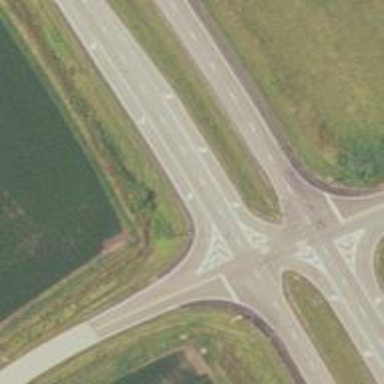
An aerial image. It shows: Road with left marking.